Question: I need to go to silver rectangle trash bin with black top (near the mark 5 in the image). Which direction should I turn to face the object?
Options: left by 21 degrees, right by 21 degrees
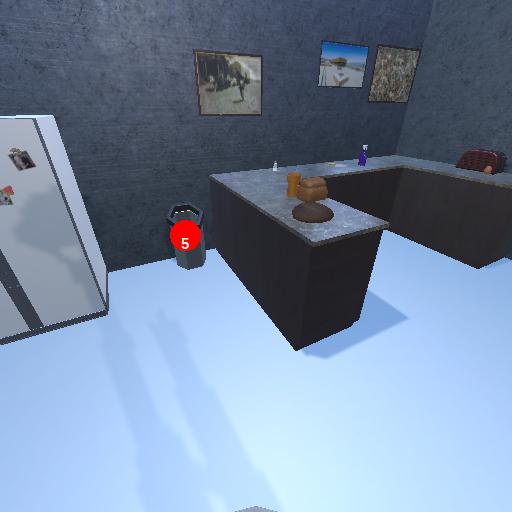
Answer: left by 21 degrees